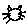
Label: cat